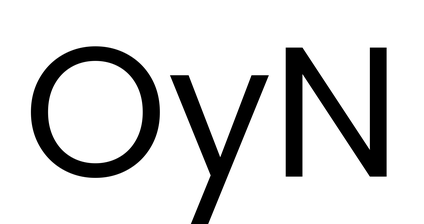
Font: Poppins-Regular